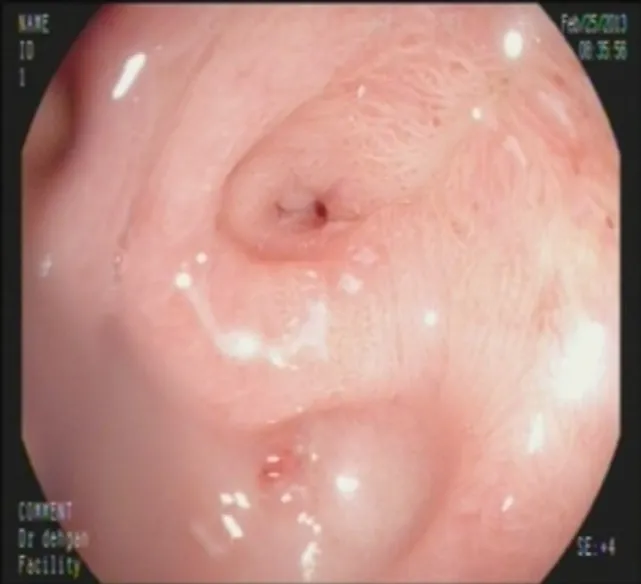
Pyloric stenosis after one month.
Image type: endoscopy (gi_endoscopy)